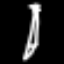
Label: pencil